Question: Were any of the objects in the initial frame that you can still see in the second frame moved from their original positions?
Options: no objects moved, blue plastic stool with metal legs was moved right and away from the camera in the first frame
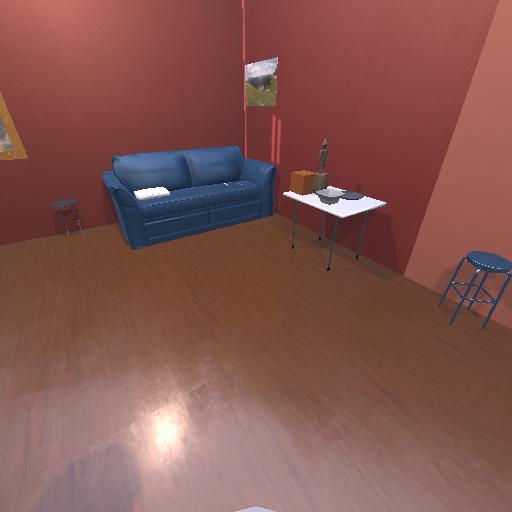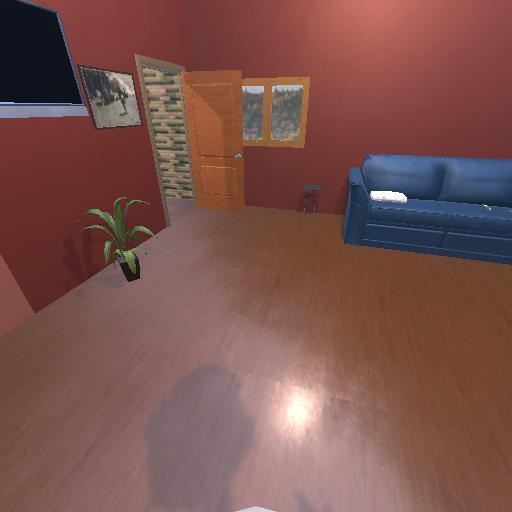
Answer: no objects moved